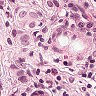
Metastatic tissue present: yes